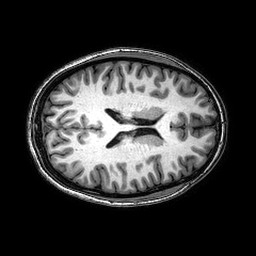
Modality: T1w
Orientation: axial
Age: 22
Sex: female
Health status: healthy
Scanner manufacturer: philips
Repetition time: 0.008333 s
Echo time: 0.00384 s